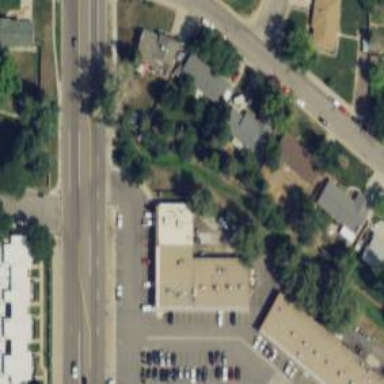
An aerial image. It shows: Convenience shop.